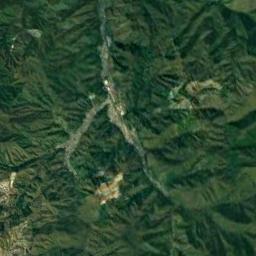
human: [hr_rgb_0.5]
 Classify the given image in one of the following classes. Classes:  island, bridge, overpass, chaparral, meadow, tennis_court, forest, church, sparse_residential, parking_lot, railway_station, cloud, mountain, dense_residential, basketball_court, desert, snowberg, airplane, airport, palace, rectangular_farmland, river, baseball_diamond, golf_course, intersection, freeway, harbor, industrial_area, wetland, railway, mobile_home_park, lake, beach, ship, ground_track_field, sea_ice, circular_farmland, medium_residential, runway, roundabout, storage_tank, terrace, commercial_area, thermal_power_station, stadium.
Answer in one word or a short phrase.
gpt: mountain